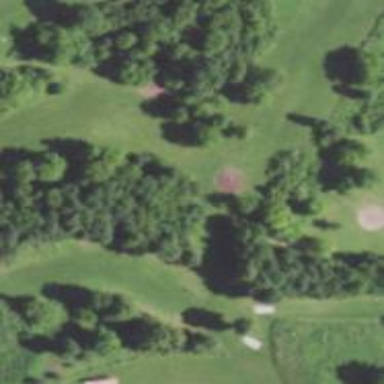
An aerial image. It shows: Disc golf hole.